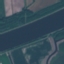
Label: River